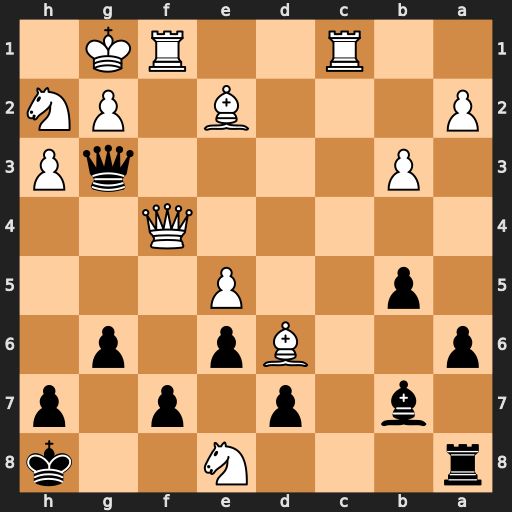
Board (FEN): r3N2k/1b1p1p1p/p2Bp1p1/1p2P3/5Q2/1P4qP/P3B1PN/2R2RK1
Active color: b
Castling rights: -
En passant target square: -
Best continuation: Qxg2#